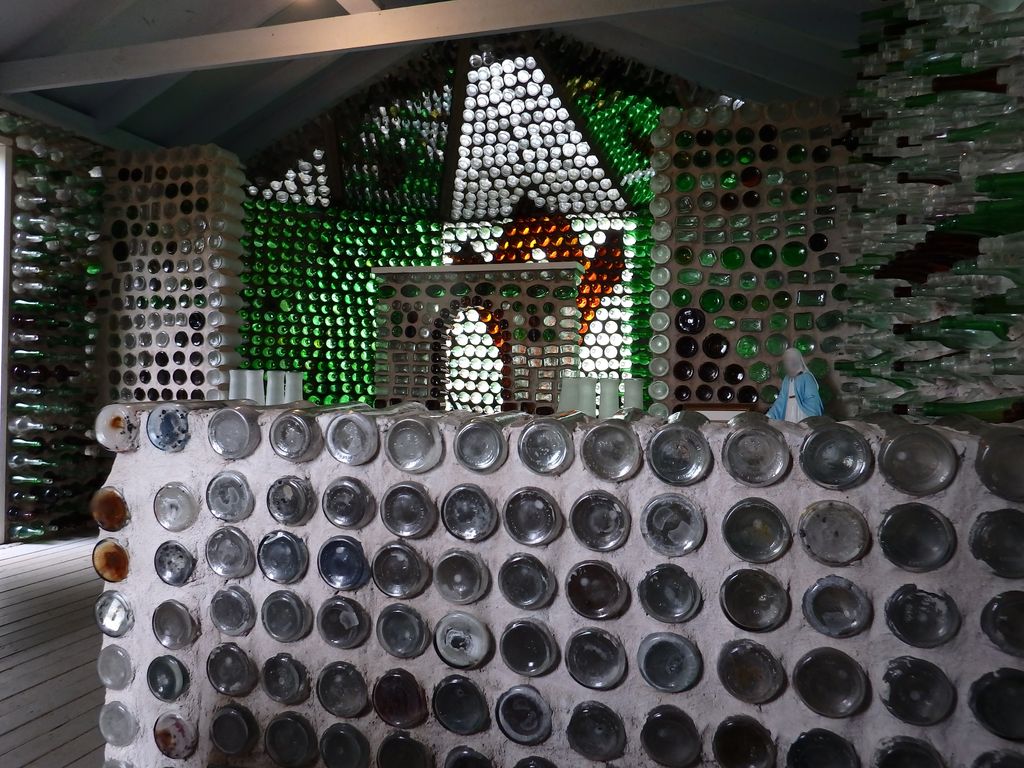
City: charlottetown